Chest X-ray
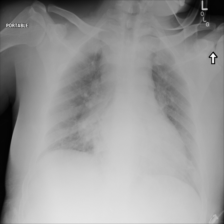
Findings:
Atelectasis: negative
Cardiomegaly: negative
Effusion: negative
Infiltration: negative
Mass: negative
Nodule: negative
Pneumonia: negative
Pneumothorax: negative
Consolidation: negative
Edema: negative
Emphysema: negative
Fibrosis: negative
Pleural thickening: negative
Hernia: negative